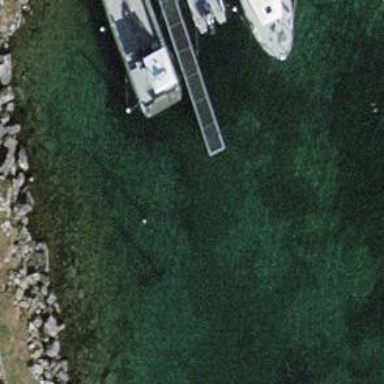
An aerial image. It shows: Man-made pier.